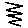
Label: zigzag